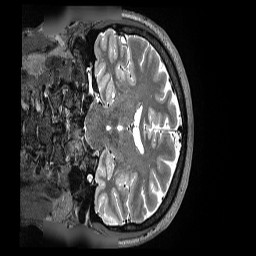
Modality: T2w
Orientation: coronal
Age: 47
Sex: male